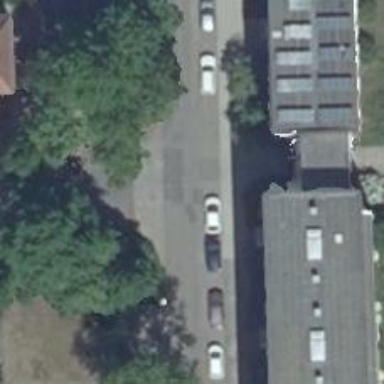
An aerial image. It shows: Residential road with asphalt surface and separate sidewalk. There is parallel parking on the left side of the road with the parking lane situated on the kerb.